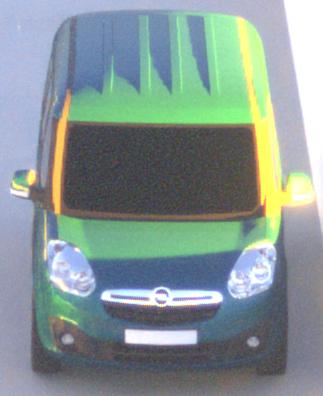
Make: Opel
Model: Combo Combi L1H1 1.4
Detailed model: Combo (D) Combi
Model produced from: 2012/01
Model produced until: 2013/11
Doors: 5
Color: blue
Road condition: dry road
Daytime: sunrise or sunset
Contrast: high contrast